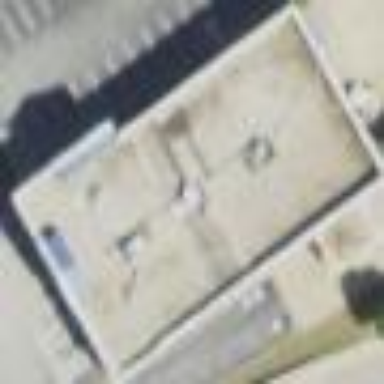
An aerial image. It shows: Retail building.